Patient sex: F
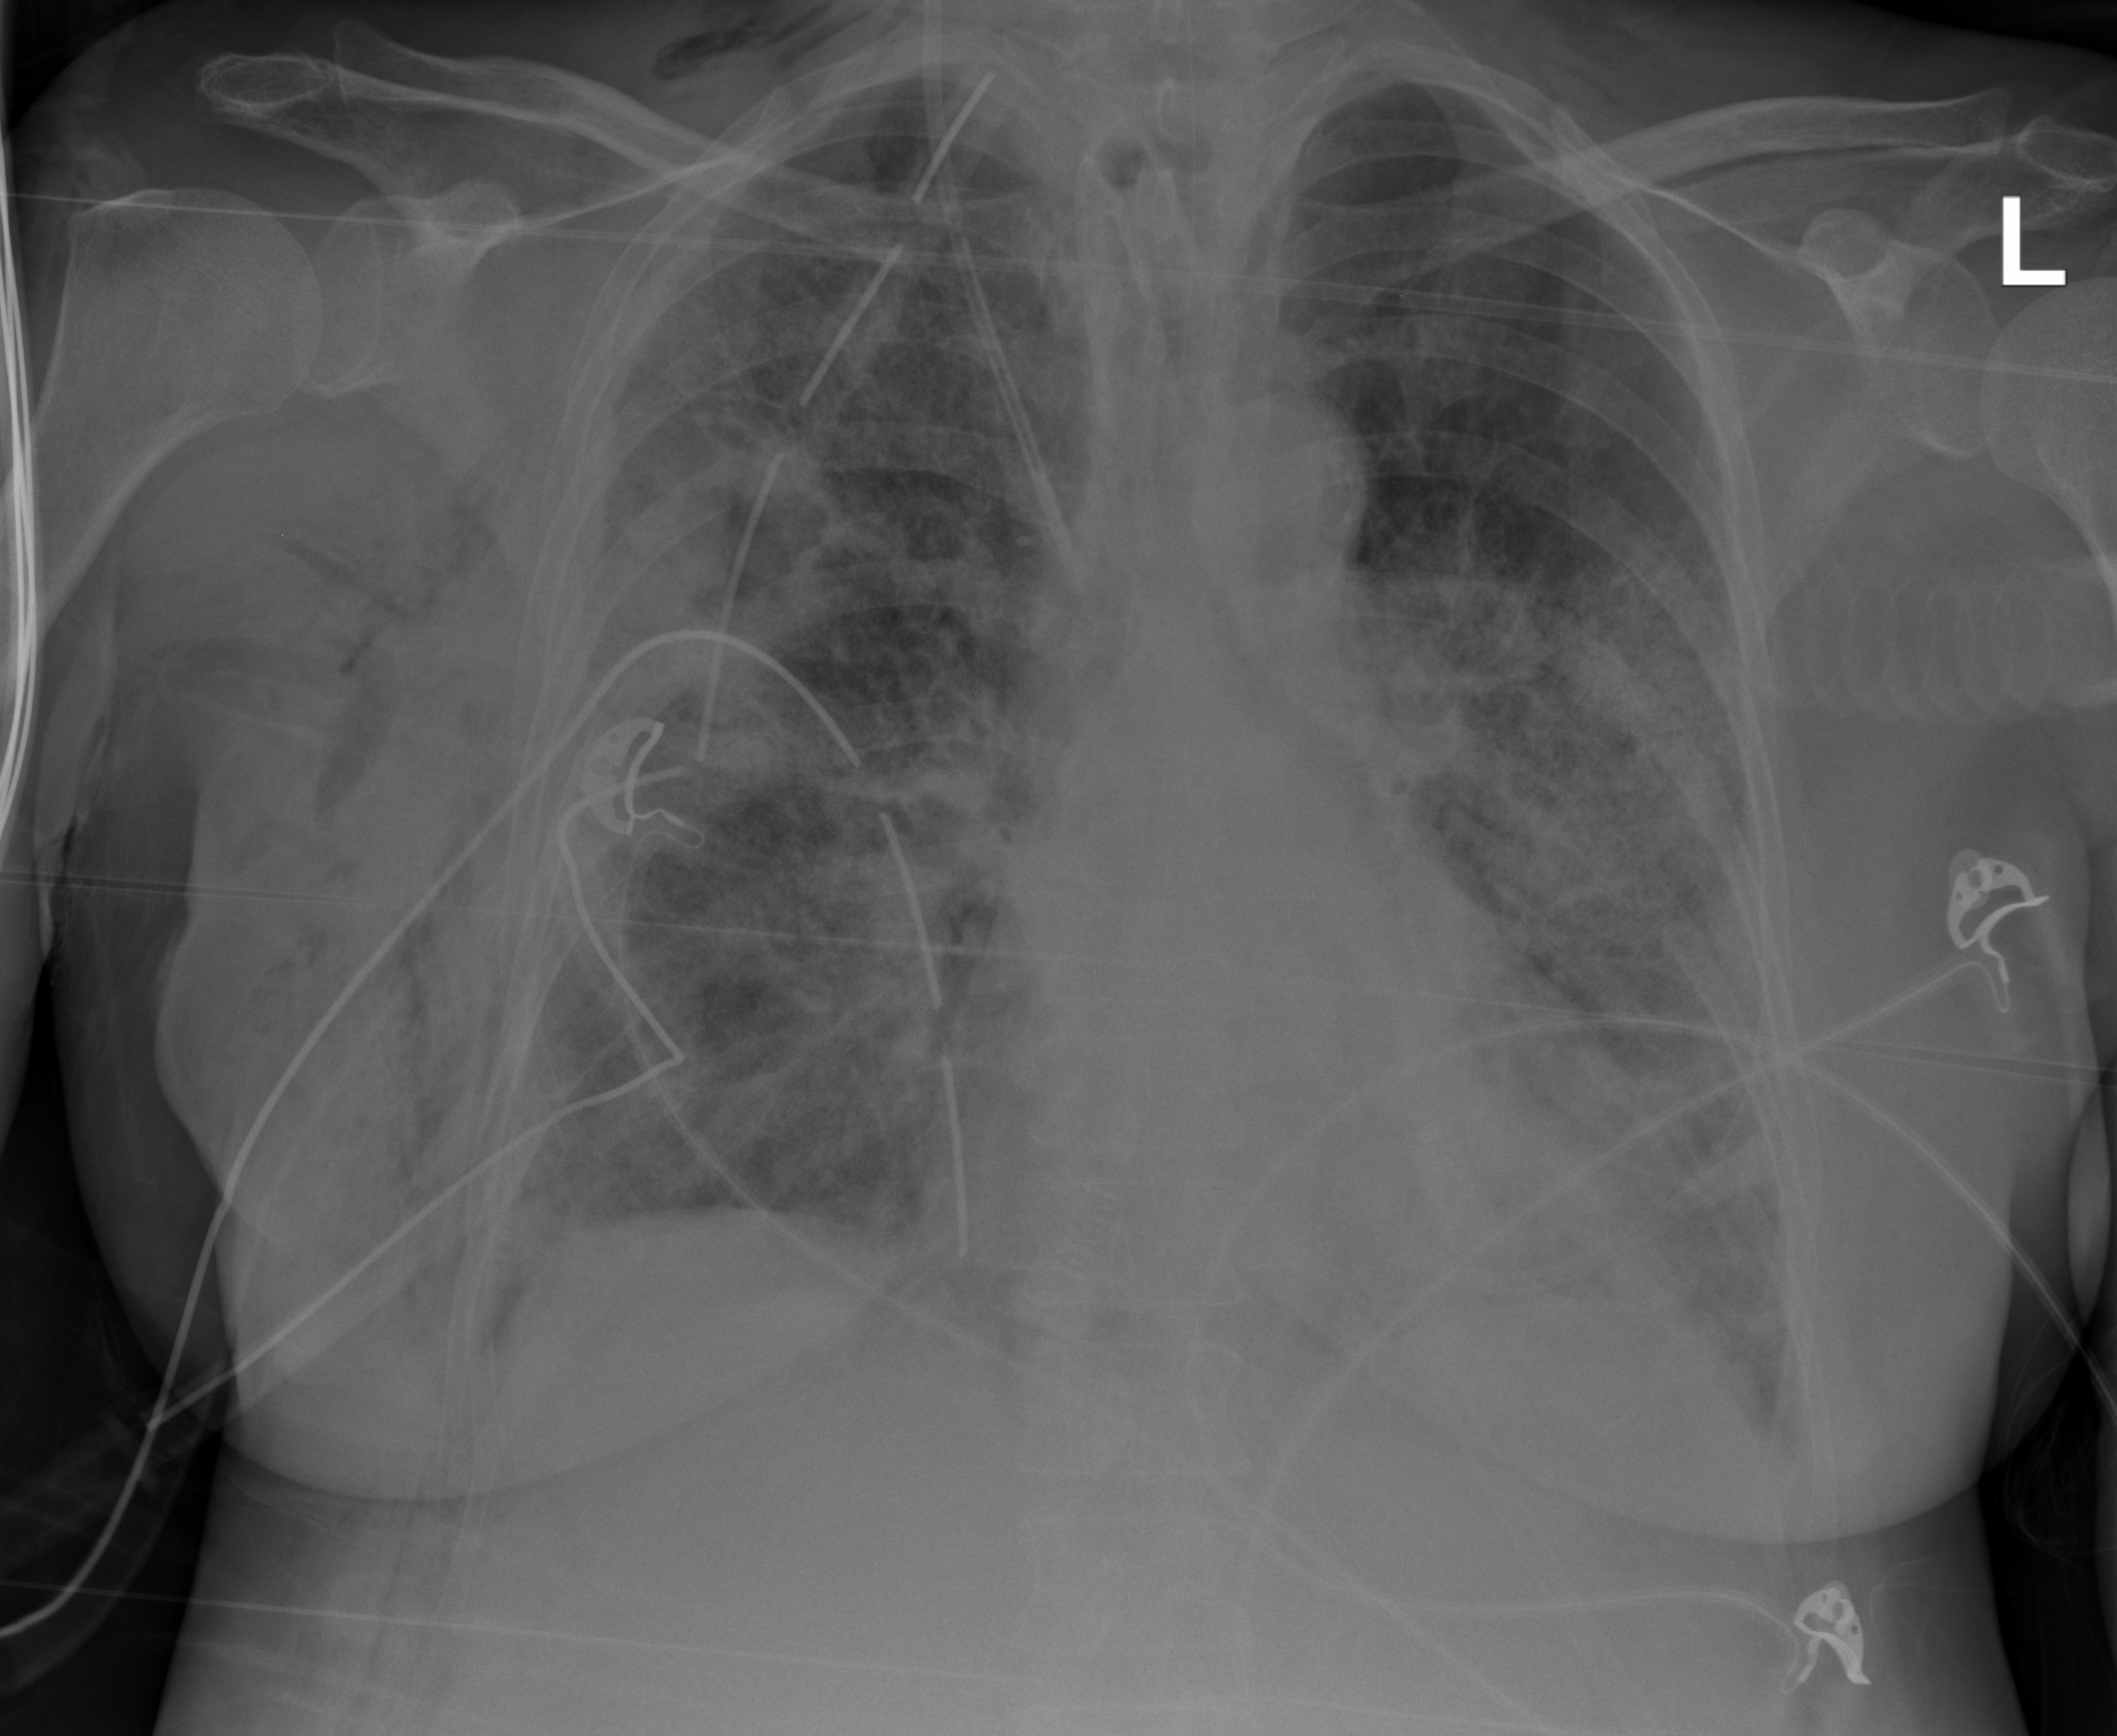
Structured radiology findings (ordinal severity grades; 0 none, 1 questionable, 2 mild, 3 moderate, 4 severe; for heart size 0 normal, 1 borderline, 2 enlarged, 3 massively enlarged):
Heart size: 0
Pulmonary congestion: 0
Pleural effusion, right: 0
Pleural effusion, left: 0
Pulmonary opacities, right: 3
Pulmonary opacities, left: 3
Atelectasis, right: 3
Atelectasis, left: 3